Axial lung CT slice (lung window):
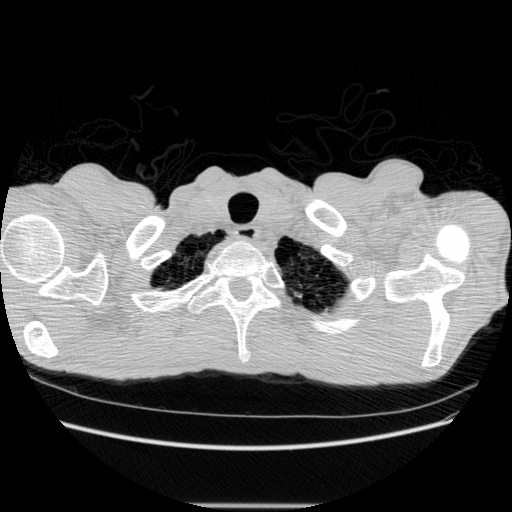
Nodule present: no